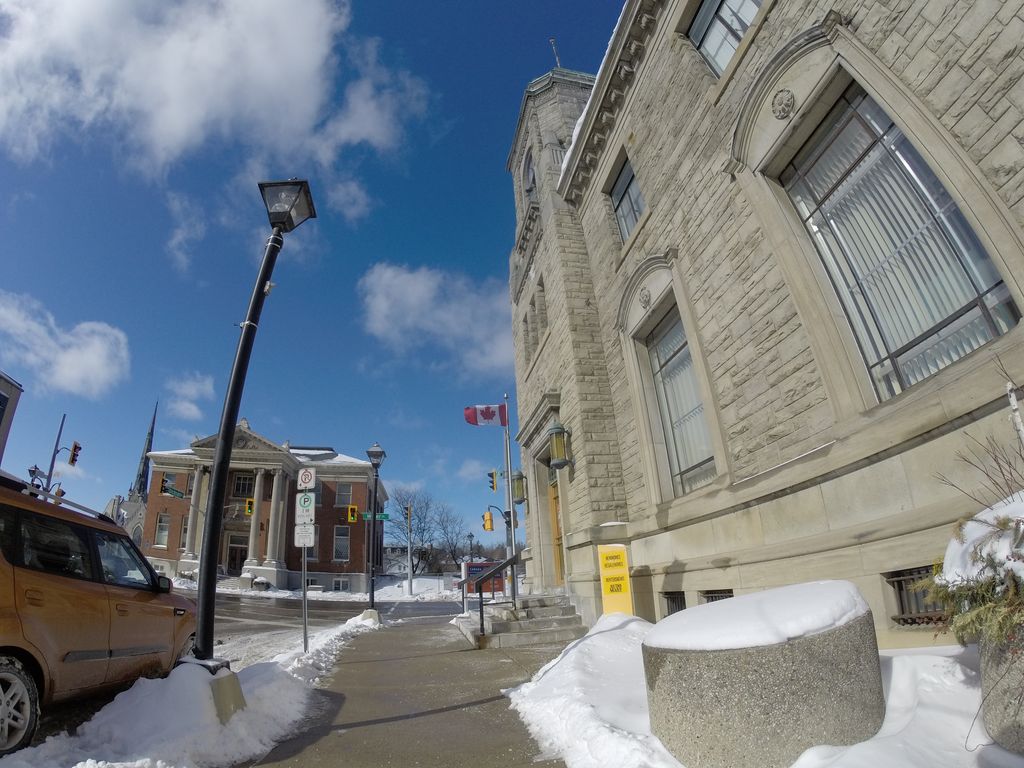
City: kitchener-waterloo